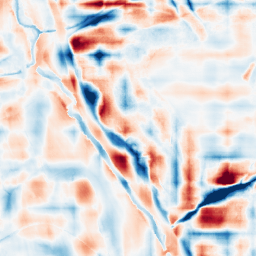
Category: wavelet
Decomposition family: wavelet_reverse_biorthogonal
Decomposition parameters: wavelet: rbio4.4
level: 5
Upsampling method: quartic
Upsampling parameters: scale: 4
Upsampling scale: 4